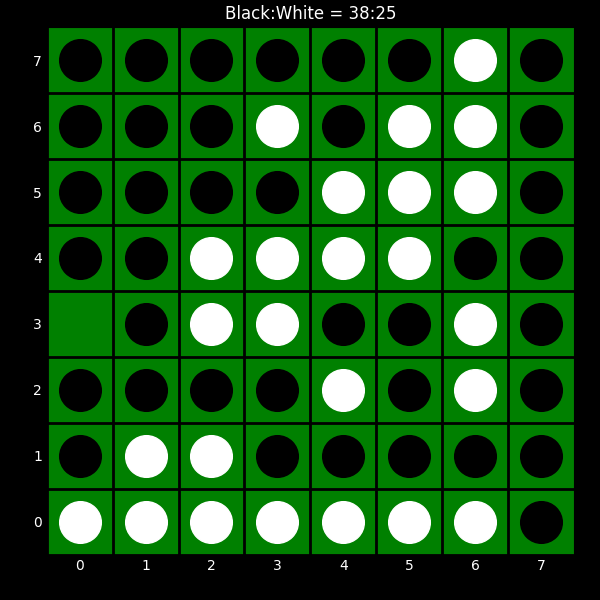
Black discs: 38
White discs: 25